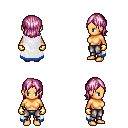
a pixel art fantasy rpg character, female body template, human, tanned skin, white trimmed cape, metal pants, pink long bangs hairstyle, gold gloves, four views (front, back, left, right), 2x2 character sprite sheet, small pixel art, hard edges, no anti-aliasing